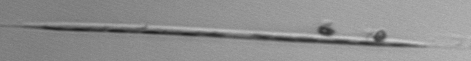
Label: Rhizosolenia